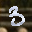
Label: 3